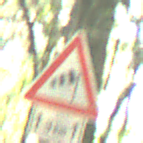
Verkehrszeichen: SeitenwindVonRechts
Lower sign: LaengeEinerStrecke2
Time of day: Midday
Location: Outdoor (Nature)
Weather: Clear
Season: NotSpecified
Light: Natural